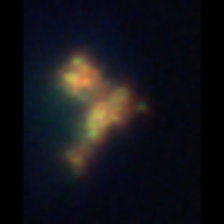
Taxon: Unknown_detritus
Group: Unknown